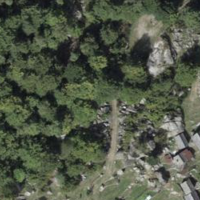
EUNIS habitat code: 41
Species observed at this site:
Teucrium scorodonia